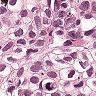
Metastatic tissue present: yes